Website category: sports
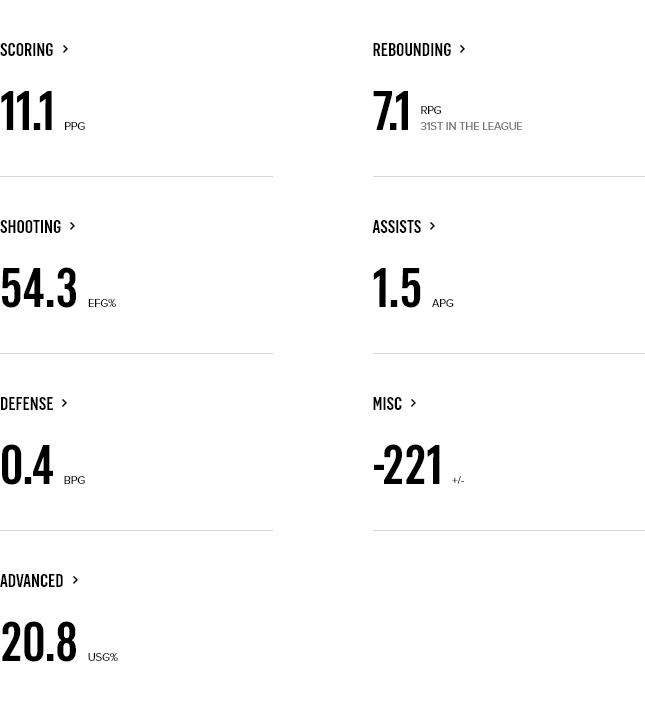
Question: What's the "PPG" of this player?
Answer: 11.1

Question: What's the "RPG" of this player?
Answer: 7.1

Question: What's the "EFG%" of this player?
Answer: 54.3

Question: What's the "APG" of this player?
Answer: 1.5

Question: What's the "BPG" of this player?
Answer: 0.4

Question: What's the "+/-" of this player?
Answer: -221

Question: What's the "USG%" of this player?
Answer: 20.8

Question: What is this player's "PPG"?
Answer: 11.1

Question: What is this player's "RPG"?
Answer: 7.1

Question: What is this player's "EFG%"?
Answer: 54.3

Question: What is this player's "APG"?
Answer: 1.5

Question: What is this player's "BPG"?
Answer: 0.4

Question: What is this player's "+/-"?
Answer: -221

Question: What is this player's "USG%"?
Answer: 20.8

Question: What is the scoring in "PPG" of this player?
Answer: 11.1

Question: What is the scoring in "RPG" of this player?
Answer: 7.1

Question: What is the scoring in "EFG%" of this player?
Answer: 54.3

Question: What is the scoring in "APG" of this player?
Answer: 1.5

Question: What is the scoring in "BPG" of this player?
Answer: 0.4

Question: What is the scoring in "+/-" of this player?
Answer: -221

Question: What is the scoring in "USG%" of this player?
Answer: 20.8

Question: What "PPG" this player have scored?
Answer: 11.1

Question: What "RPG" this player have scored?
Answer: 7.1

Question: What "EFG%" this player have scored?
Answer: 54.3

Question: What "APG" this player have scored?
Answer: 1.5

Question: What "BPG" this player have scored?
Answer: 0.4

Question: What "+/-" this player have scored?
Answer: -221

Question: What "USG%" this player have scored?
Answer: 20.8

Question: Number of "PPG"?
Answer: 11.1

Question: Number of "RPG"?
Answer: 7.1

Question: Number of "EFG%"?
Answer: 54.3

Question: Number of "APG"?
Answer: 1.5

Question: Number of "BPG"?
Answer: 0.4

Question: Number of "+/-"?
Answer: -221

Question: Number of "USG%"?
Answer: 20.8

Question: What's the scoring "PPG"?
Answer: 11.1

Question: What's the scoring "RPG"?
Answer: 7.1

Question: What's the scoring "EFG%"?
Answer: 54.3

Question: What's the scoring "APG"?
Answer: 1.5

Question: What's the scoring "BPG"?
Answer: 0.4

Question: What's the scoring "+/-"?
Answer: -221

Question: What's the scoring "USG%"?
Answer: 20.8